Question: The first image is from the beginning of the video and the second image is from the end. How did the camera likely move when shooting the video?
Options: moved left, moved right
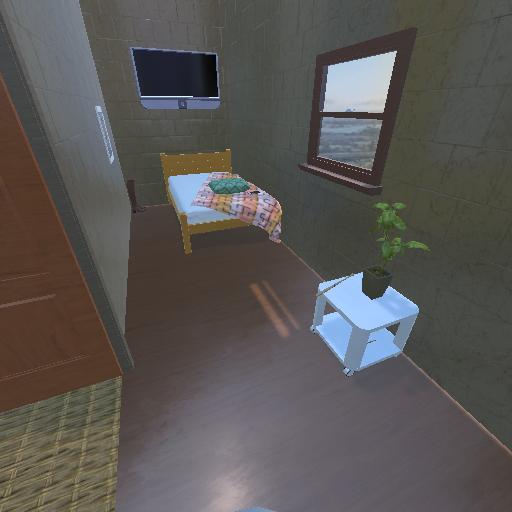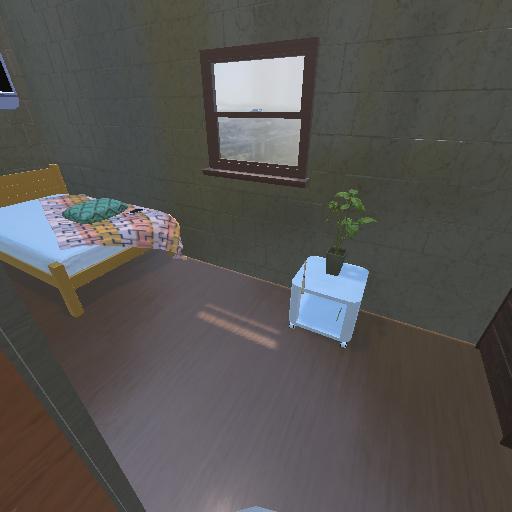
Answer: moved left